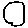
Label: circle